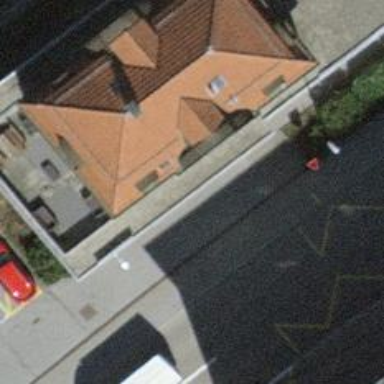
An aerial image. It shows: Post box.